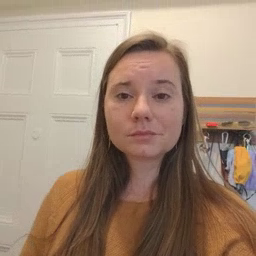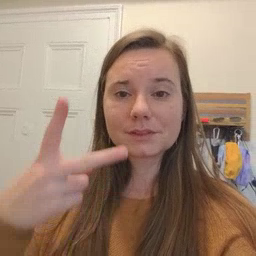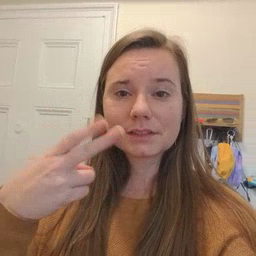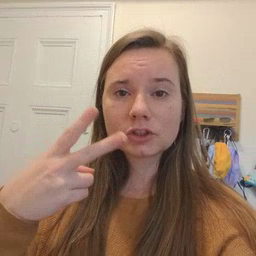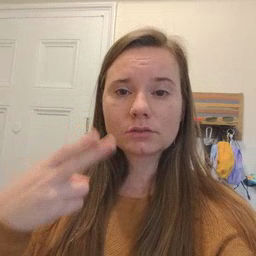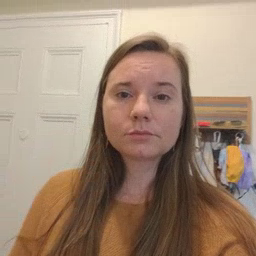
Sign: scissors